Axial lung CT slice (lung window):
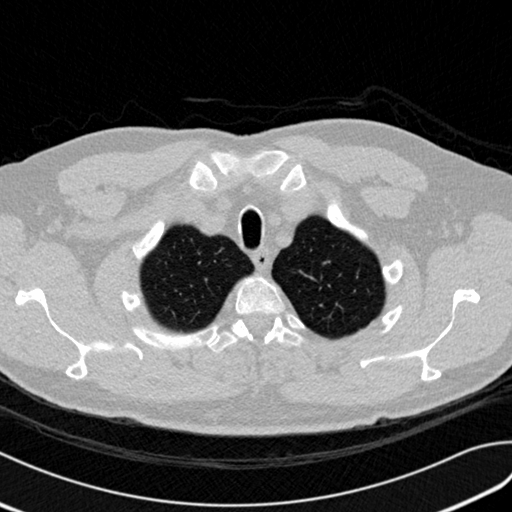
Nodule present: no